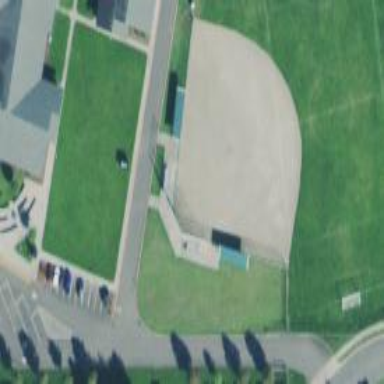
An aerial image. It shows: Baseball pitch for leisure and sports activities.